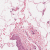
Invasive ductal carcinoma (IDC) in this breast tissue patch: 0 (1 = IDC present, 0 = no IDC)